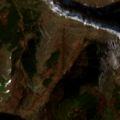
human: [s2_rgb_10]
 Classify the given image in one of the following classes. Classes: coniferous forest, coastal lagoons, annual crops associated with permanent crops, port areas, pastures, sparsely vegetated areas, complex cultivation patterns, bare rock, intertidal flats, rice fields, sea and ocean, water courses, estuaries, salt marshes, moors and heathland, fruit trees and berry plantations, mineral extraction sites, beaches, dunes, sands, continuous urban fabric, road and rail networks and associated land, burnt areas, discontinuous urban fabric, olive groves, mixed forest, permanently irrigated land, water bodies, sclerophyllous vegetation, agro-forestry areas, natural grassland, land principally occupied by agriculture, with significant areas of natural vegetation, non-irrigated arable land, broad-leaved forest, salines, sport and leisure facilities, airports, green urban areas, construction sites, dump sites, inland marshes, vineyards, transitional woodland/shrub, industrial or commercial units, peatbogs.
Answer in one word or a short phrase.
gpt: broad-leaved forest, coniferous forest, mixed forest, natural grassland, transitional woodland/shrub, sparsely vegetated areas